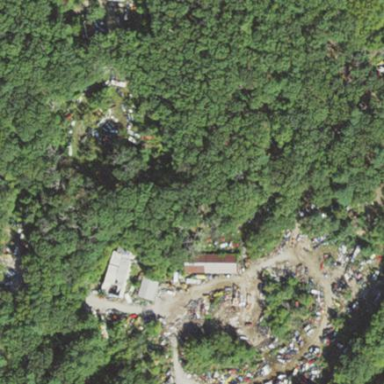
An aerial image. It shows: Scrap yard situated in industrial area.